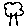
Label: tree